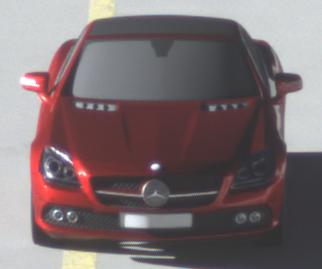
Make: Mercedes-Benz
Model: SLK 200
Detailed model: SLK-Class (172)
Model produced from: 2011/03
Model produced until: 2015/04
Doors: 2
Color: red
Road condition: dry road
Daytime: sunrise or sunset
Contrast: high contrast